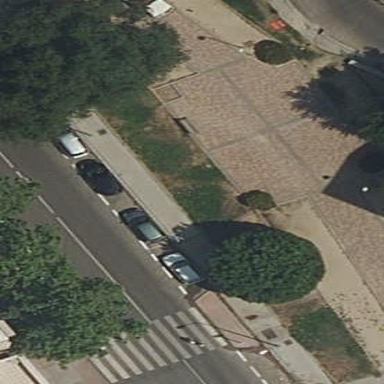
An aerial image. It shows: Garden with kerb barrier.